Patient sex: M
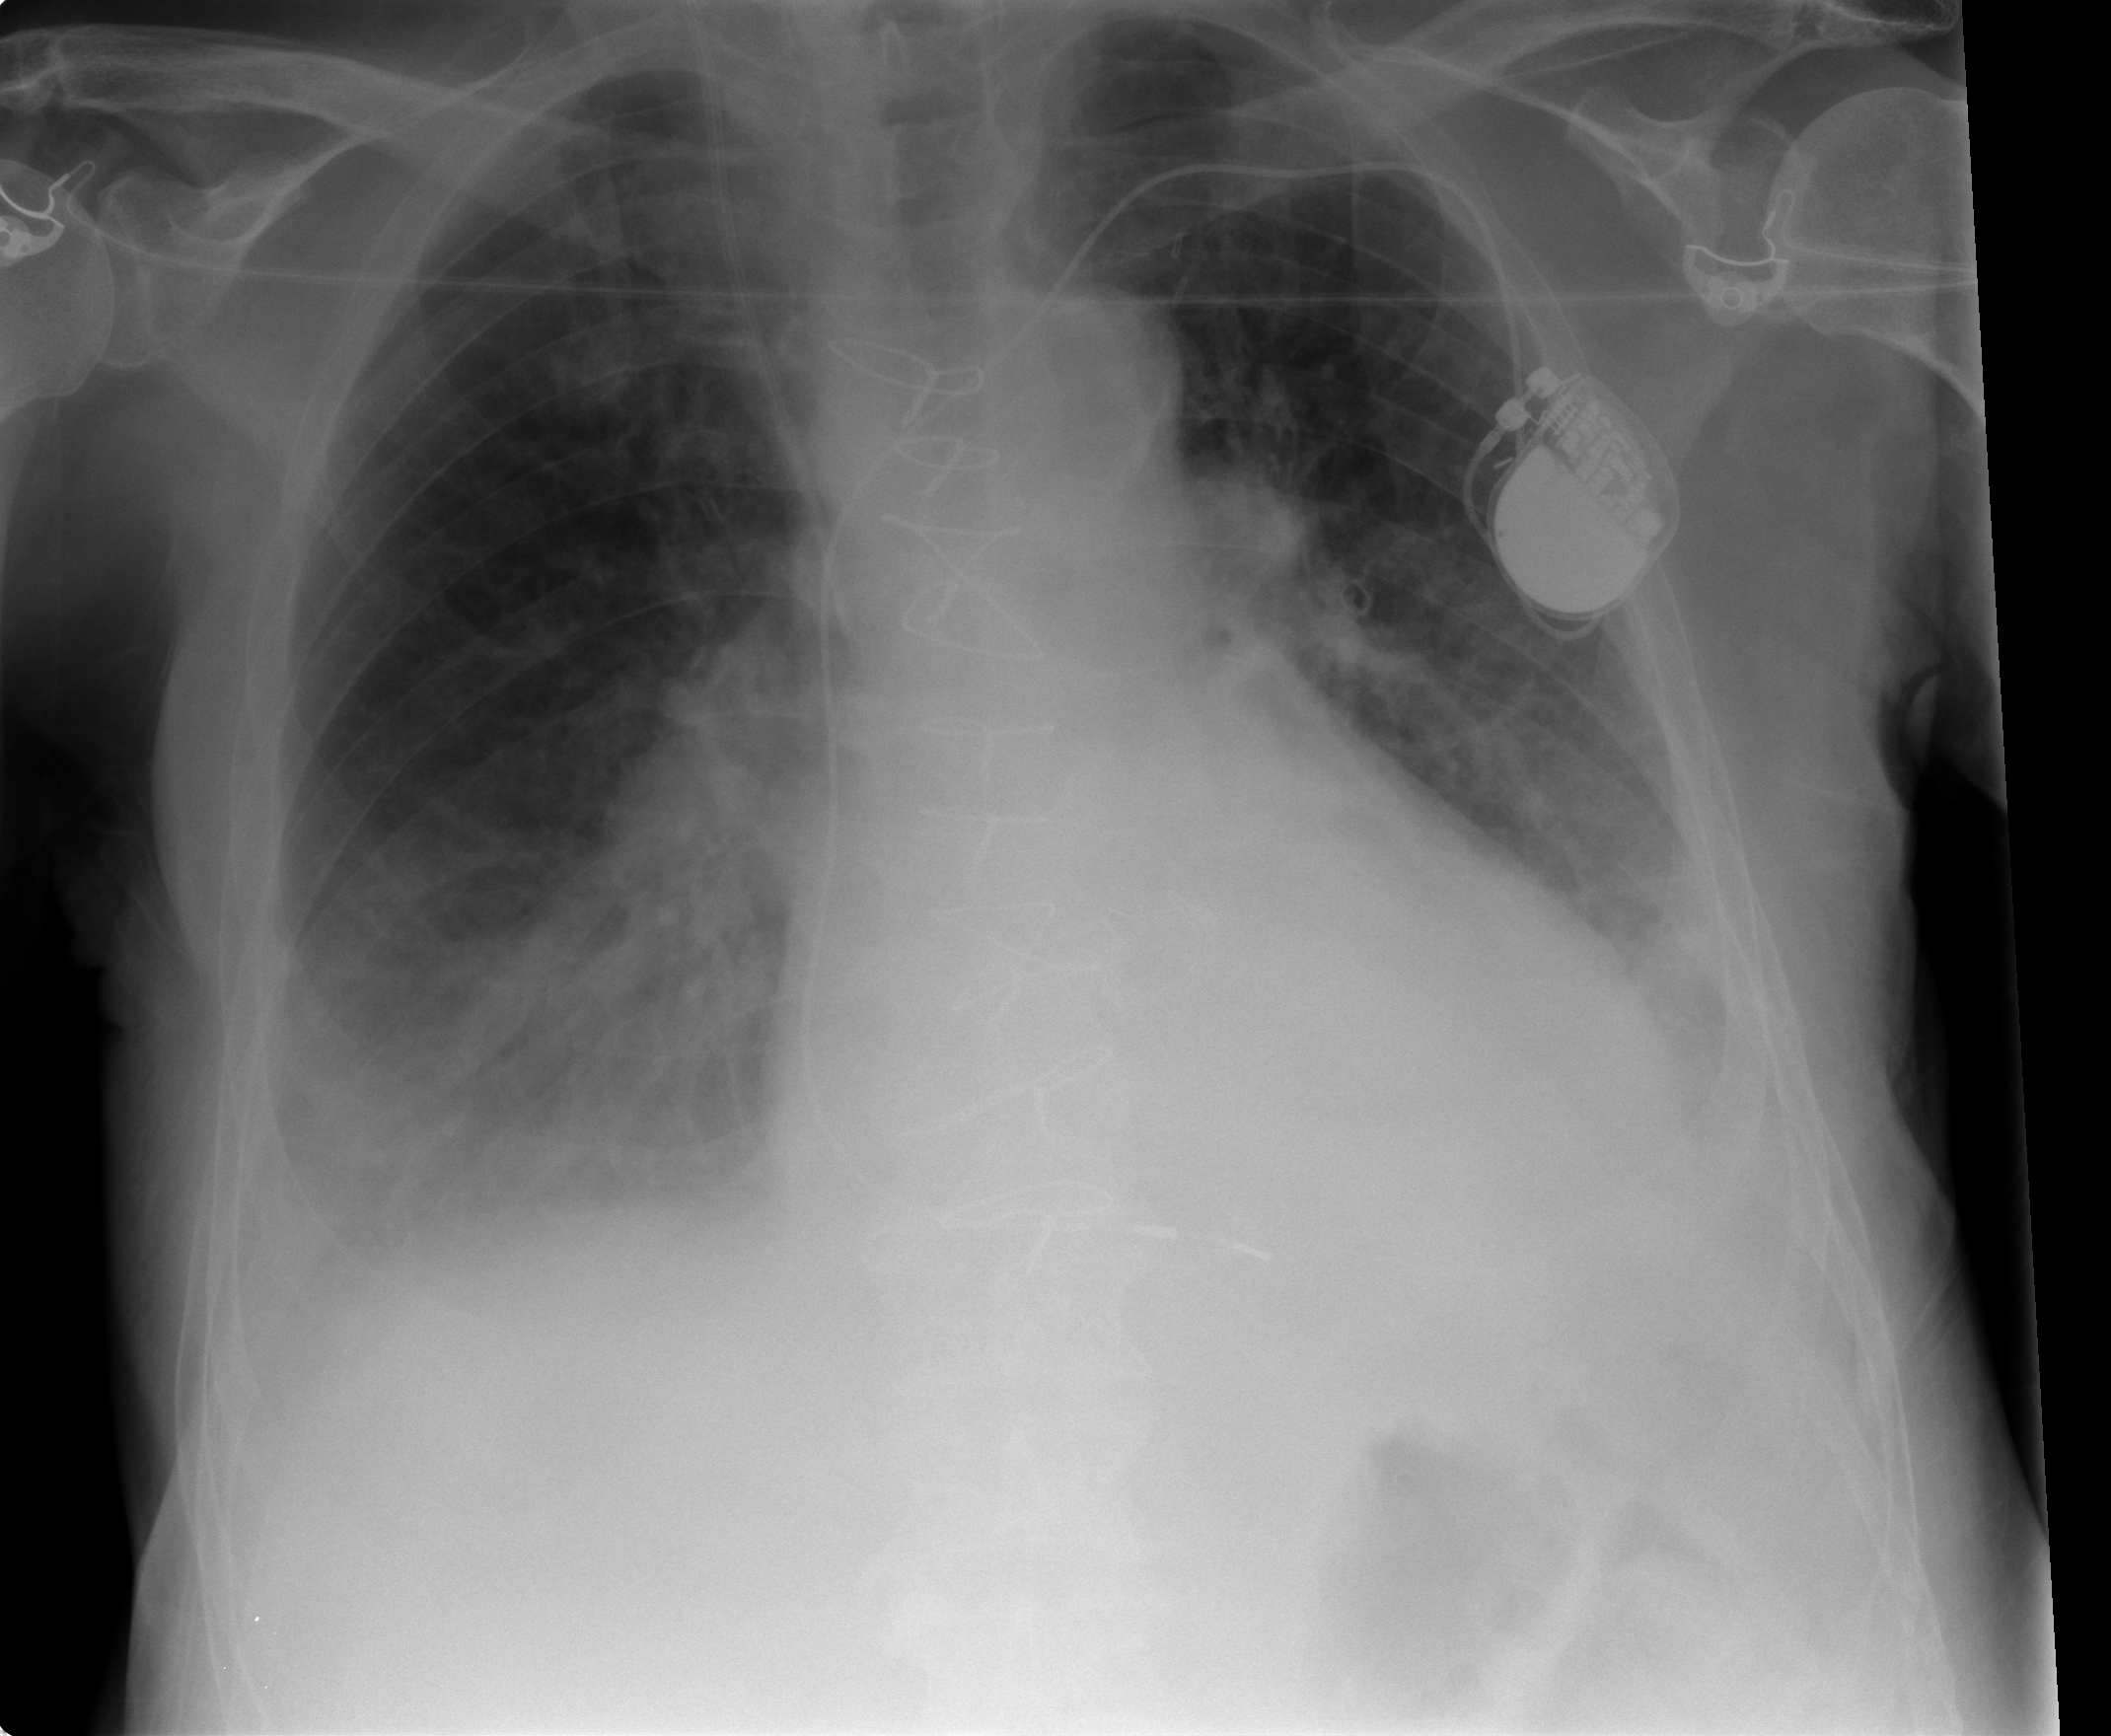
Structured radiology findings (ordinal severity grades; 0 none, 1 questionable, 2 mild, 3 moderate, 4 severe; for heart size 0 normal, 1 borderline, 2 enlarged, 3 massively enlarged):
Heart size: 2
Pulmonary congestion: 1
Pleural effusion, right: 2
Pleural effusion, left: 2
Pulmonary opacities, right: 2
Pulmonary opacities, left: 2
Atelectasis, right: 2
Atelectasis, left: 1